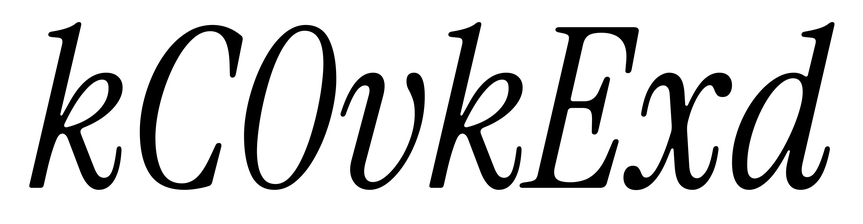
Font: InstrumentSerif-Italic